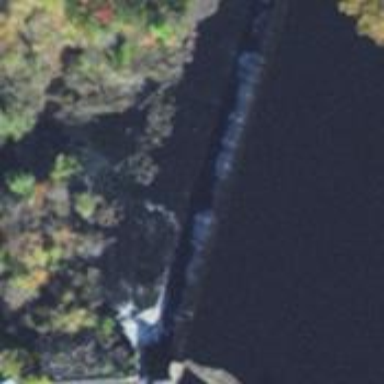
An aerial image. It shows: Dam across waterway.